Question: I am new to coding in anything, this project is the first time I have coded. I am trying to hide multiple row based on individual requirement. The requirement is if in a specific cell of the same row there is a space or is empty, the row will be hidden, if it is hidden and there is anything else, the row will be shown. The code need to work on specific worksheet as I have multiple worksheet where there is row to hide or columns to hide at different place.
There are 2 different pieces of code that I tried which don't work.
This picture represent the Excel sheet I am currently trying to hide row:

My goal is to hide row between 8 to 37 if there is there is a space or if it is empty, depending what the code inside the cell point at for the cell A8 to A37. if I activate the code, in the image only the row 8, 9 and 10 should be visible, 11 to 37 should be hidden.
So far I have tried these two pieces of code:
'''
Sub C1()
Set ws = ActiveWorkbook.Worksheets("FR-3-06_Jeux Prod.")
Dim C As range
For Each C In range("A8:A37")
If C.Value = " " Then
C.EntireRow.Hidden = True
Else
If C.Value = Empty Then
C.EntireRow.Hidden = True
Else
C.EntireRow.Hidden = False
End If
End If
Next C
End Sub
'''
This code work as intended except that it is not tied to a sheet. "Set ws = ActiveWorkbook.Worksheets("FR-3-06_Jeux Prod.")" is not working as well as a couple other code I tried, they point to an error. So when I try to use this code it will work on the active sheet and not "FR-3-06_Jeux Prod."
'''
Sub Hide_column_and_Row_F_3_6()
Dim NbreLigne As Integer
Dim tableau As range
Set wrkshtDoc = ActiveWorkbook.Worksheets("FR-3-06_Jeux Prod.")
Set tableau = wrkshtDoc.range("A8:A37")
NbreLigne = tableau.Rows.Count
For k = 1 To NbreLigne
If tableau(1, k) = " " Then
tableau(1, k).EntireRow.Hidden = True
ElseIf tableau(1, k) = Empty Then
tableau(1, k).EntireRow.Hidden = True
Else
tableau(1, k).EntireRow.Hidden = False
End If
Next k
End Sub
'''
This code only works as intended when I try to hide columns as in replace "row" in the code with "columns". There is sheet in my file where is it columns I need to hide and since this code is working I tried to reuse it... what it is currently doing is hiding row with "test", line 8 only. It wont hide the empty cell.
what would be the error or what would be needed to hide row with the requirement? I know that code #2 work with columns...
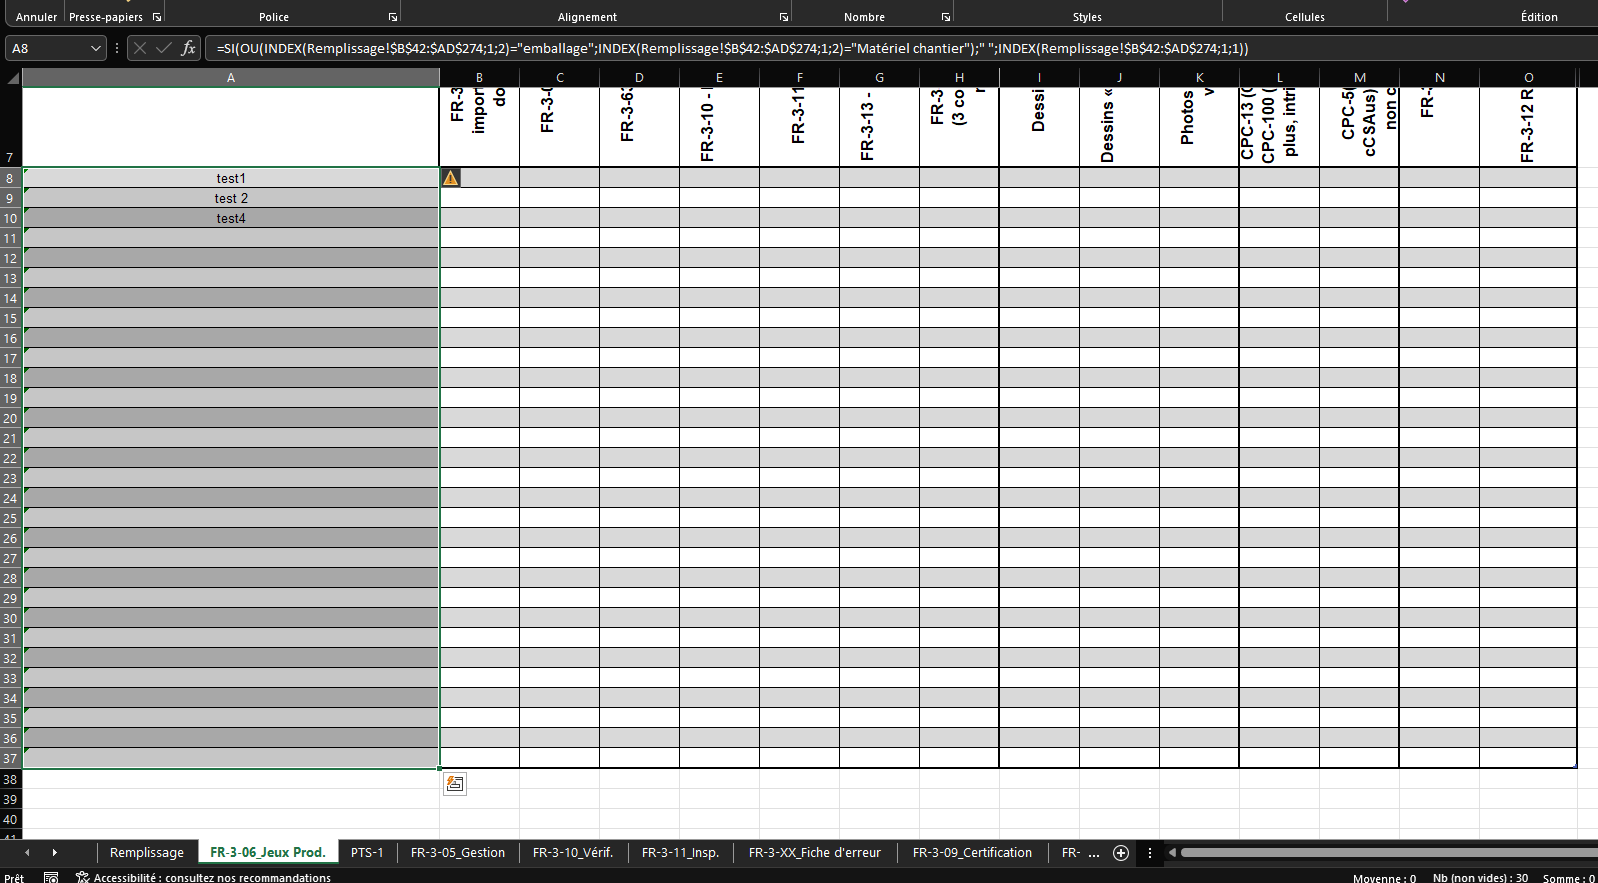
Answer: You are almost there with code1, you only need to add:
For each C in ws.Range("A8:A38")
Because you add ws. in front of the Range, it knows which sheet to apply it on.
Good luck!